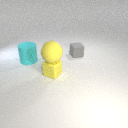
large cyan rubber cylinder behind small yellow rubber cube